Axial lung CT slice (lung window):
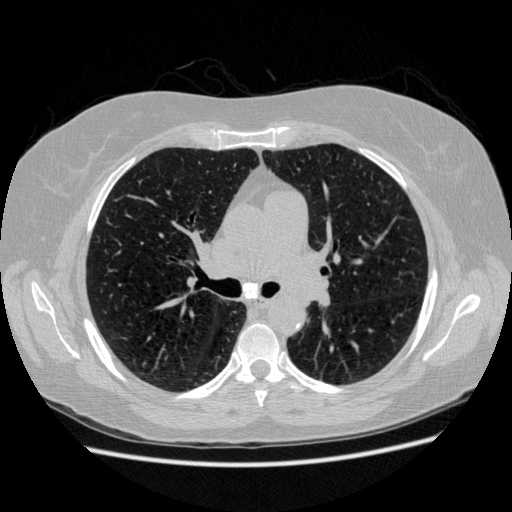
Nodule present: no